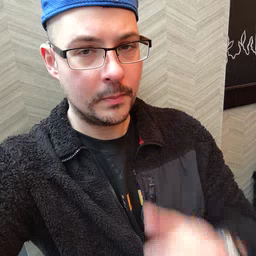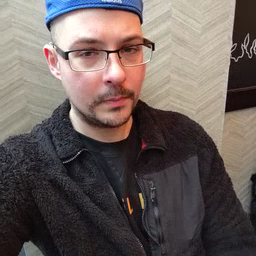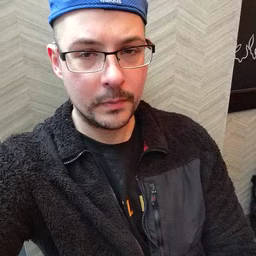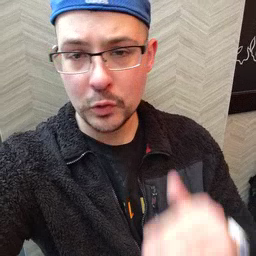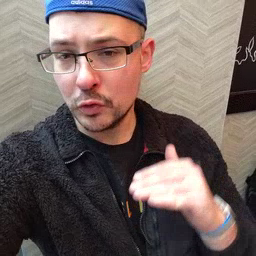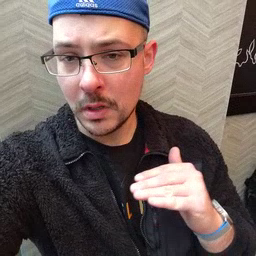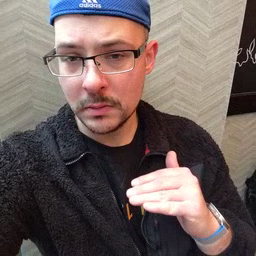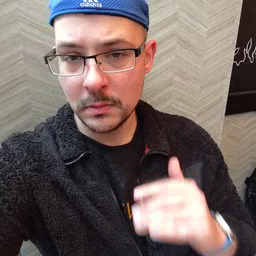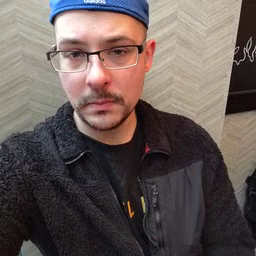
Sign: child